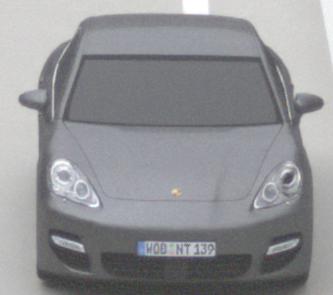
Make: Porsche
Model: Panamera
Detailed model: Panamera (970)
Model produced from: 2010/05
Model produced until: 2013/04
Doors: 5
Color: gray
Road condition: dry road
Daytime: morning or afternoon
Contrast: low contrast